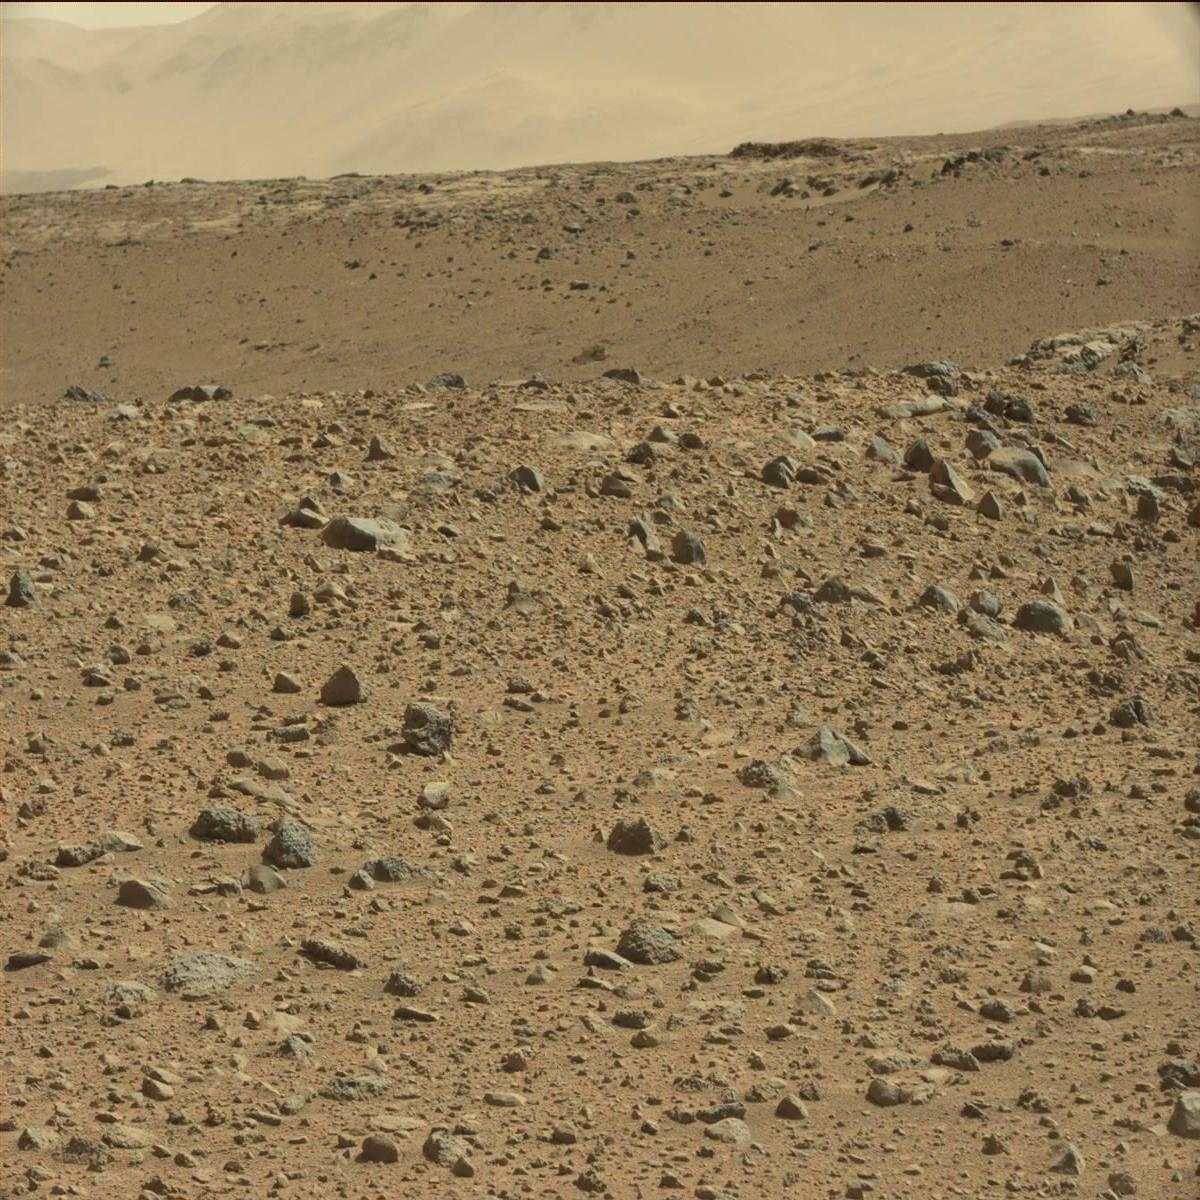
Terrain classes present: Bedrock, Ridge, Rock, Sand / Soil, Sky